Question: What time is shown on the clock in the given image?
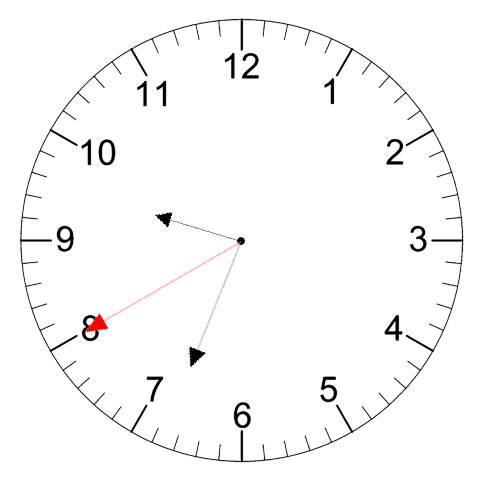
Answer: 09:33:40